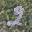
Label: 2